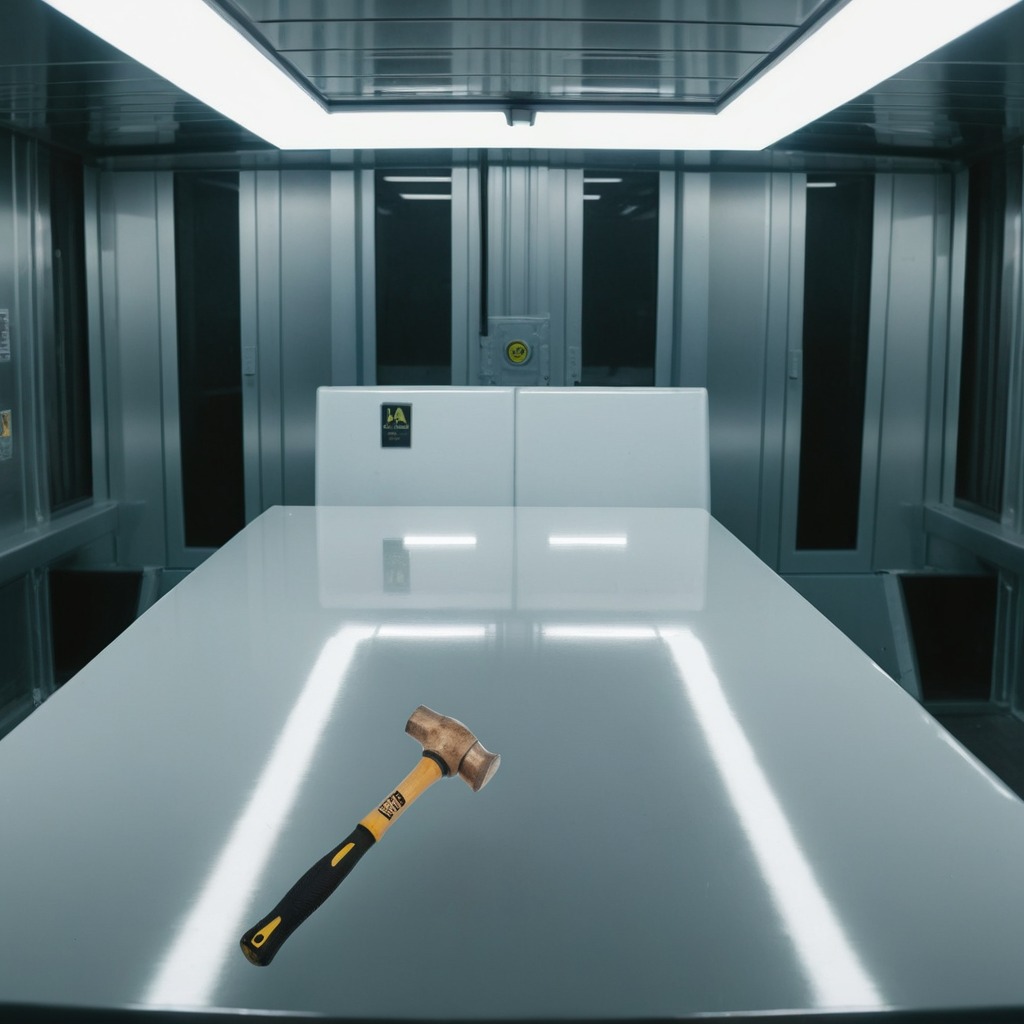
A hammer is lying on a high-gloss table in a ship maintenance bay industrial lighting.